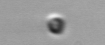
Label: nanoplankton_mix